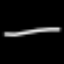
Label: line